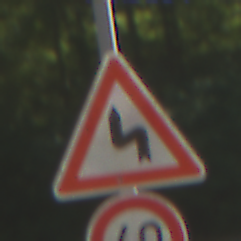
Verkehrszeichen: DoppelkurveZunaechstLinks
Zusatzzeichen unten: Geschwindigkeit60
Umgebung: Outdoor, RoadRail
Tageszeit: Midday
Wetter: Clear
Licht: Natural
Jahreszeit: NotSpecified
Kontrast: HighContrast